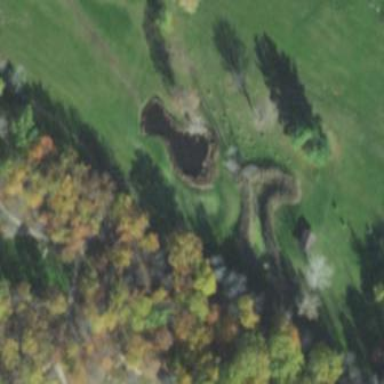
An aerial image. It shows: Water hazard on golf course. The hazard is natural water feature.